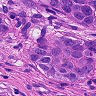
Metastatic tissue present: yes